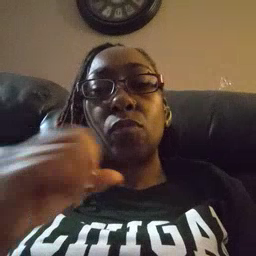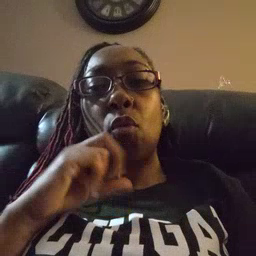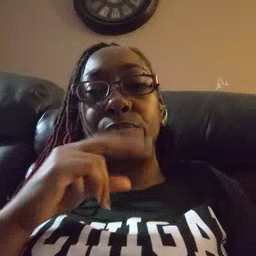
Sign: frog